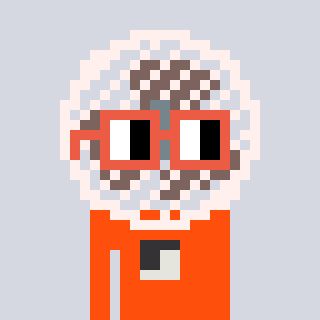
a pixel art character with square orange glasses, a fan-shaped head and a orange-colored body on a cool background